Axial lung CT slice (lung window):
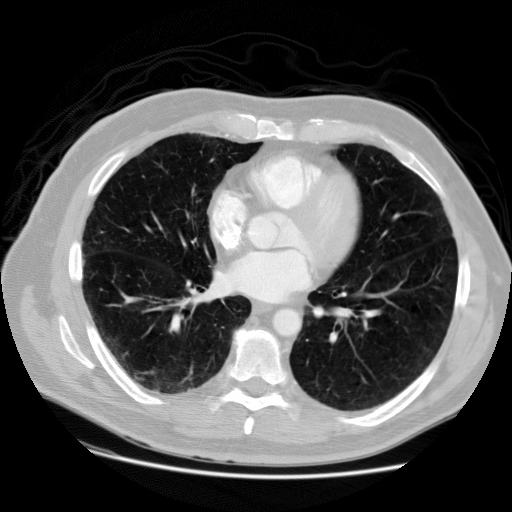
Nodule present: no